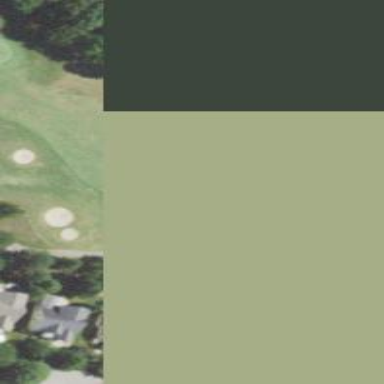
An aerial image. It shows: Rough grassy area used for golf.